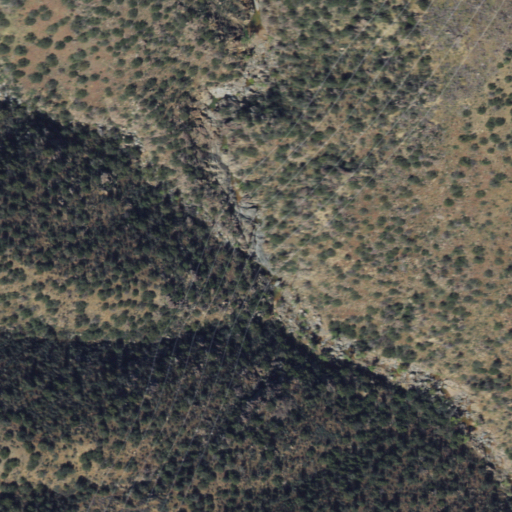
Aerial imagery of valley in Arizona named Sorghum Canyon containing shrub and evergreen forest